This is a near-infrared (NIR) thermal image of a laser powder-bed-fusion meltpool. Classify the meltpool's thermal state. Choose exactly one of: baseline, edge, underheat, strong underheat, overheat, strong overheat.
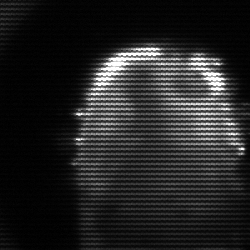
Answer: baseline